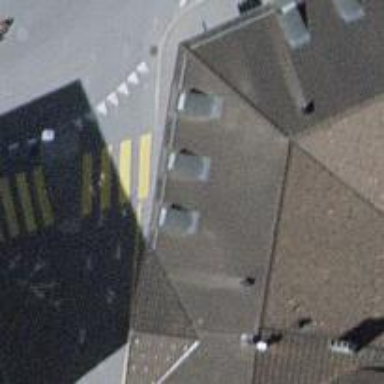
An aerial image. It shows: Marked zebra crossing with pedestrian island.